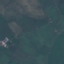
Land use / land cover: Pasture